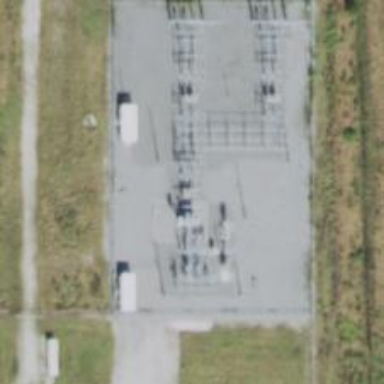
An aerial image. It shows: Switch for power supply.